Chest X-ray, PA view. Patient: 54 years old, sex F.
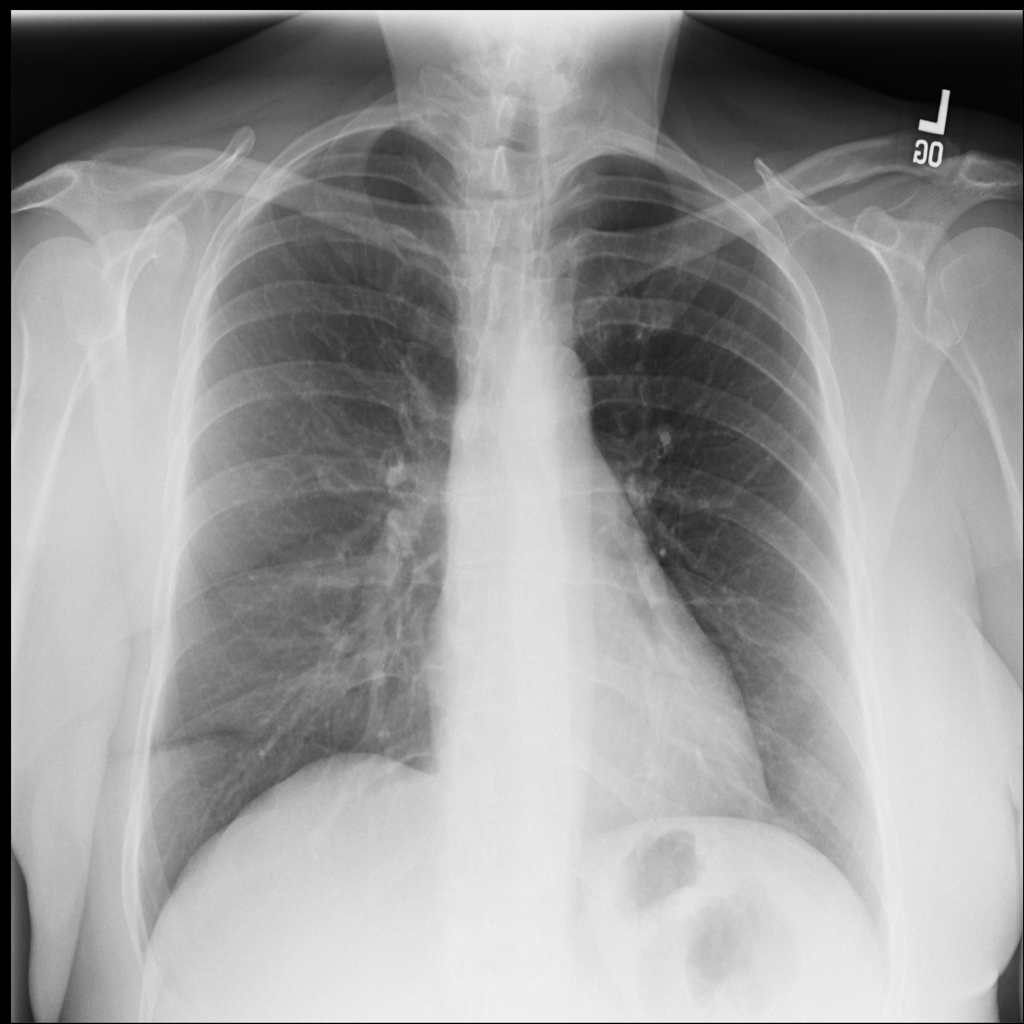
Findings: No Finding